高一 · 计数
某市为了考核甲、乙两部门的工作情况，随机访问了 50 位市民. 根据这 50 位市民对这两个部门的评分（评分越高表明市民的评价越高），绘制茎叶图如图:

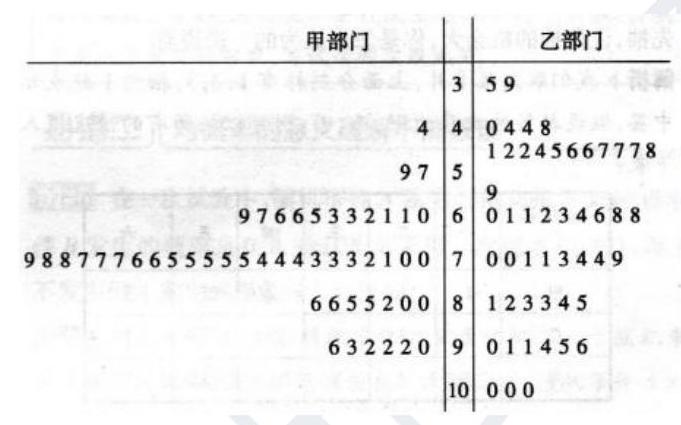
答案: 分别估计该市的市民对甲、乙两部门的评分高于 90 的概率市民对甲、乙两部门的评分各有 50 个，对甲部门评分高于 90 的分数有 5 个,对乙部门评分高于 90 的分数有 8 个,故对甲部门评分高于 90 的频率为 $\frac{5}{50}=0.1$,对乙部门评分高于 90 的频率为 $\frac{8}{50}=0.16$.

从而，估计该市的市民对甲、乙两部门的评分高于 90 的概率分别为 $0.1,0.16$.